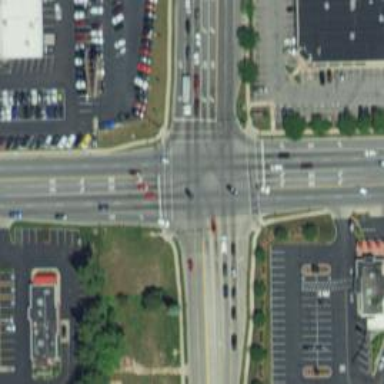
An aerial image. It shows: Crossing road.